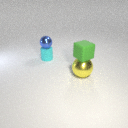
large yellow metal sphere below small green rubber cube